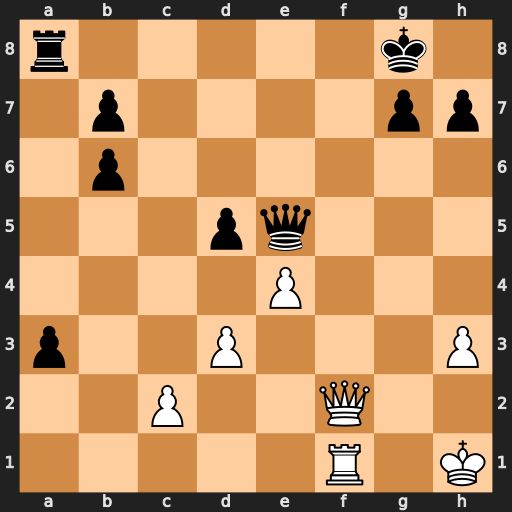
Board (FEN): r5k1/1p4pp/1p6/3pq3/4P3/p2P3P/2P2Q2/5R1K
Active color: w
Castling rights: -
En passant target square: -
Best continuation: Qf7+ Kh8 Qf8+ Rxf8 Rxf8#